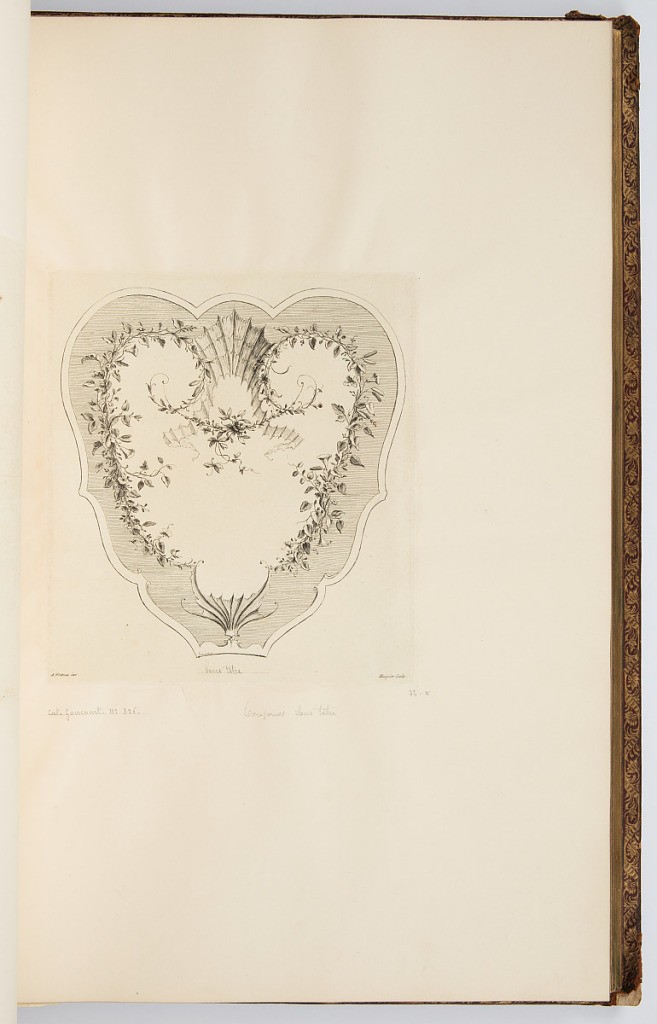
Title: Le Printemps
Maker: Antoine Watteau, French, 1684–1721
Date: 1723-1735
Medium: Etching on laid paper
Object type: Bound print
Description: Heart shaped cartouche with arabesque ornaments and motifs including floral garlands and batwings. The plate is signed; a graphite inscription indicates this plate is "sans titre" (without title), but in other versions of this plate it has printed on it the title "le printemps" (Spring).